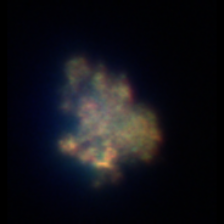
Taxon: Unknown_detritus
Group: Unknown